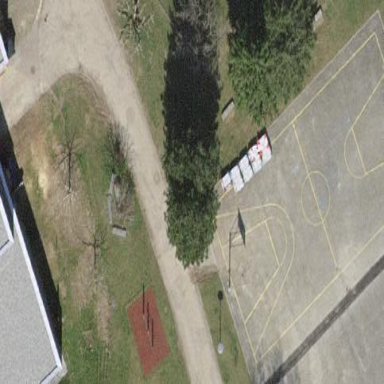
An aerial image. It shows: Basketball court on leisure land pitch.